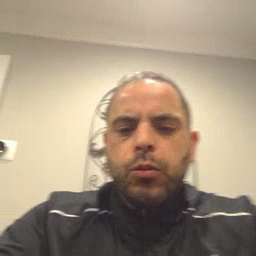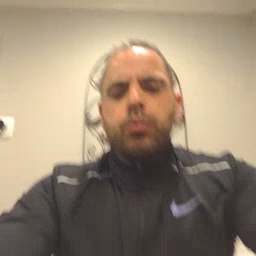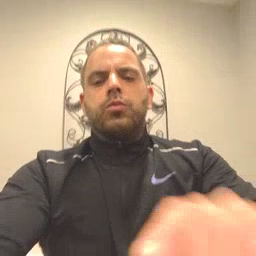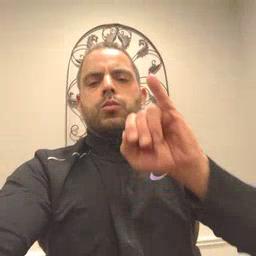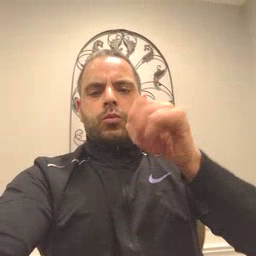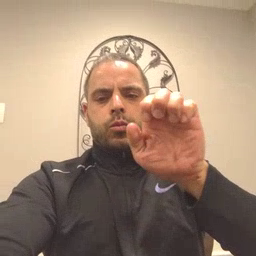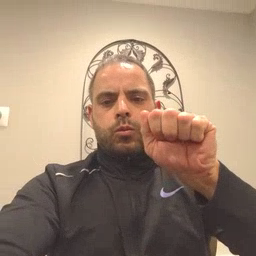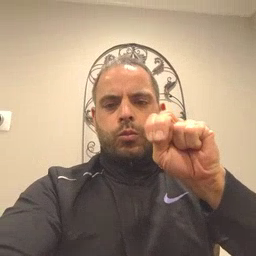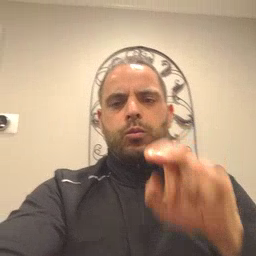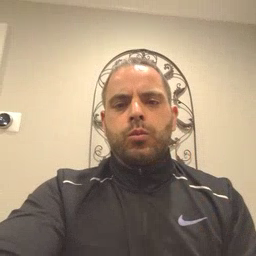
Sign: jeans